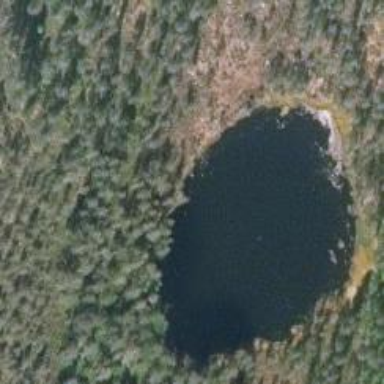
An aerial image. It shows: Beautiful lake surrounded by nature.